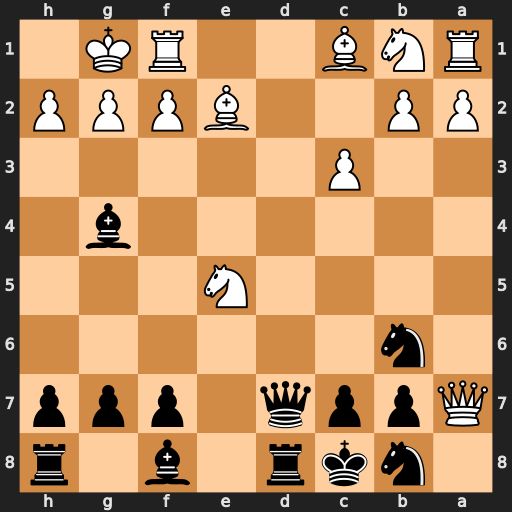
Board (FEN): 1nkr1b1r/Qppq1ppp/1n6/4N3/6b1/2P5/PP2BPPP/RNB2RK1
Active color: b
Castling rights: -
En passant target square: -
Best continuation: Bxe2 Nxd7 Rxd7